Question: I have a relational table which has parent child rows. Some of the rows have a 'typeId' and I would like to get a summary of the total cost by the type:

The list on the left is some sample data and the list on the right is the summary result expected.
The data is in a datatable. Can anyone help me with this.
- 'typeId = 1'
(30 x 5 x 3) = 450
- 'typeId = 2'
(12 x 3) + (15 x 5 x 3) = 261
Here is some sample code
'''
DataTable dt = new DataTable( "Summary" );
dt.Columns.Add( "Id", Type.GetType( "System.Int32" ) );
dt.Columns.Add( "ParentId", Type.GetType( "System.Int32" ) );
dt.Columns.Add( "Qty", Type.GetType( "System.Int32" ) );
dt.Columns.Add( "Cost", Type.GetType( "System.Decimal" ) );
dt.Columns.Add( "TotalCost", Type.GetType( "System.Decimal" ) );
dt.Columns.Add( "TypeId", Type.GetType( "System.Int32" ) );
dt.Rows.Clear();
DataRow row = dt.NewRow();
row["Id"] = 1;
row["ParentId"] = DBNull.Value;
row["Qty"] = 3;
row["Cost"] = 237.00;
row["TotalCost"] = 711.00;
row["TypeId"] = DBNull.Value;
dt.Rows.Add( row );
row = dt.NewRow();
row["Id"] = 2;
row["ParentId"] = 1;
row["Qty"] = 5;
row["Cost"] = 45.00;
row["TotalCost"] = 225.00;
row["TypeId"] = DBNull.Value;
dt.Rows.Add( row );
row = dt.NewRow();
row["Id"] = 3;
row["ParentId"] = 2;
row["Qty"] = 30;
row["Cost"] = 1.00;
row["TotalCost"] = 30.00;
row["TypeId"] = 1;
dt.Rows.Add( row );
row = dt.NewRow();
row["Id"] = 4;
row["ParentId"] = 2;
row["Qty"] = 1;
row["Cost"] = 15.00;
row["TotalCost"] = 15.00;
row["TypeId"] = 2;
dt.Rows.Add( row );
row = dt.NewRow();
row["Id"] = 5;
row["ParentId"] = 1;
row["Qty"] = 4;
row["Cost"] = 3.00;
row["TotalCost"] = 12.00;
row["TypeId"] = 2;
dt.Rows.Add( row );
'''
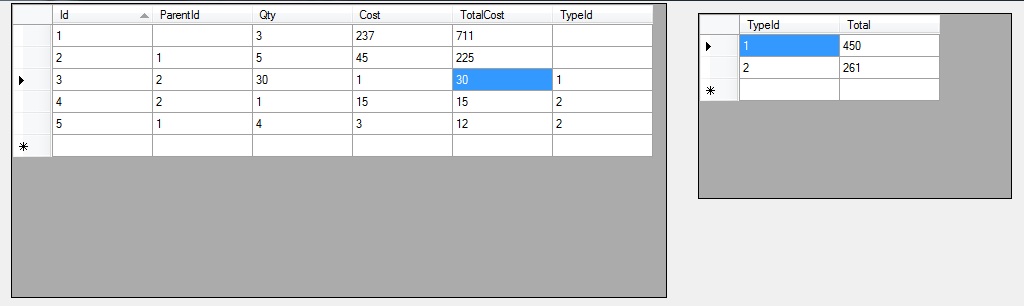
Answer: If I understand you correctly, you need a recursive routine which is not something I would try in pure Linq, so I would try something like this.
'''
var summary =
(from r in dt.AsEnumerable()
where r["TypeID"] != DBNull.Value
group r by (int) r["TypeId"] into results
select new
{
results.Key ,
TotalCost = results.Sum(r=> (decimal) r["TotalCost"] * GetParentsQty(r) )
}
);
public int GetParentsQty(DataRow child )
{
if (child["ParentID"] == DBNull.Value)
return 1;
var parent = (from row in dt.AsEnumerable()
where (int) child["ParentID"] == (int) row["Id"]
select row
).Single();
return (int) parent ["Qty"] * GetParentsQty(parent);
}
'''